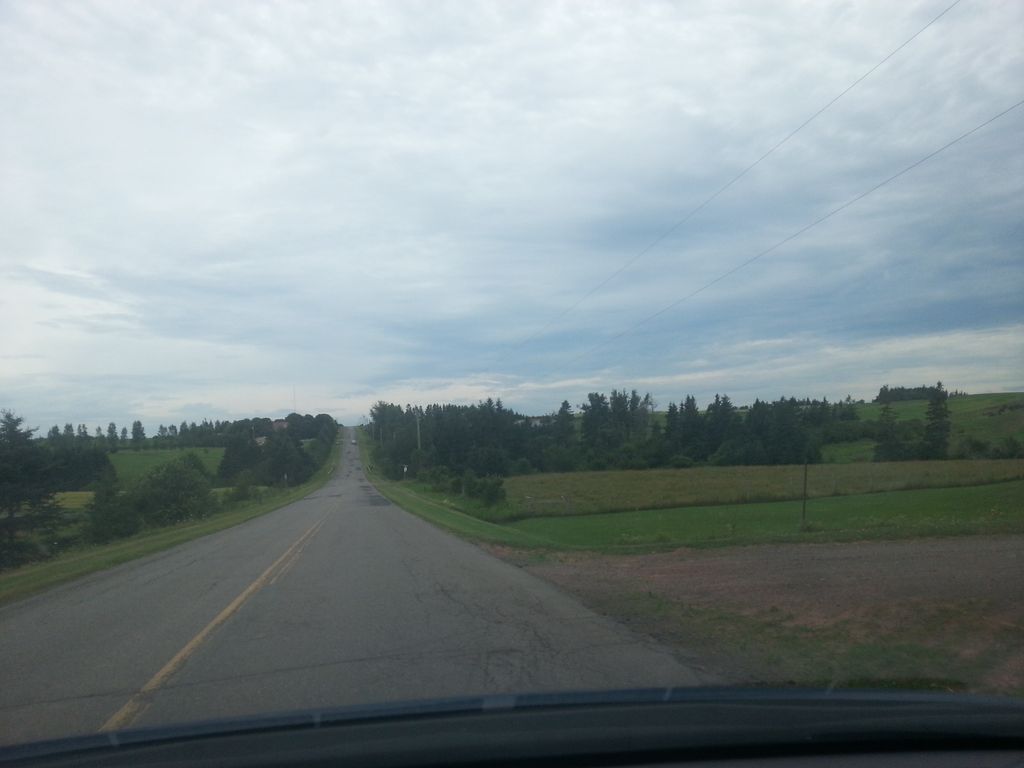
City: charlottetown